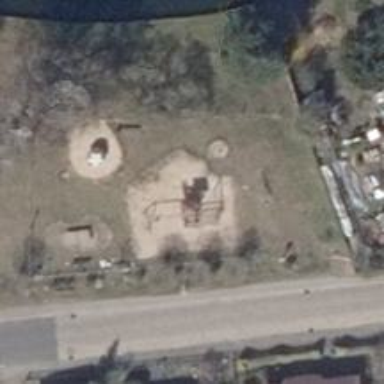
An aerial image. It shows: Playground area for leisure land.